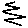
Label: zigzag